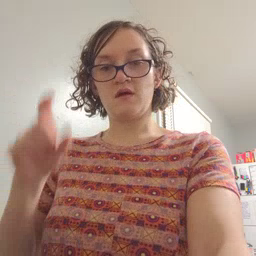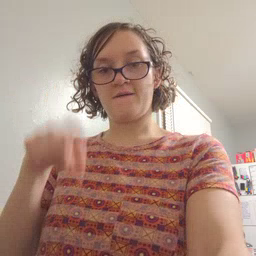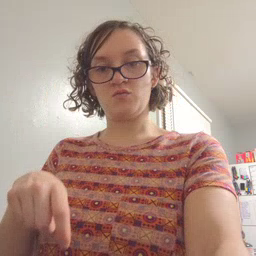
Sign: haveto